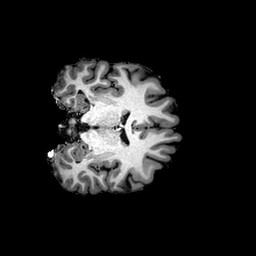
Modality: T1w
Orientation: coronal